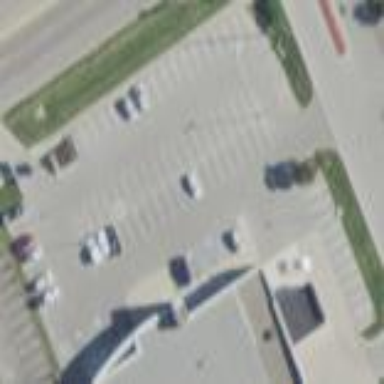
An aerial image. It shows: Parking area.